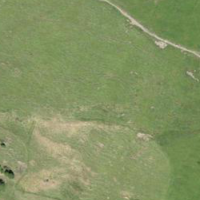
EUNIS habitat code: 23
Species observed at this site:
Dactylorhiza majalis
Plantago media